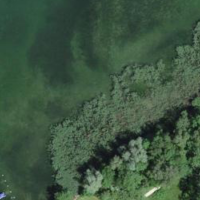
EUNIS habitat code: 14
Species observed at this site:
Prunus padus